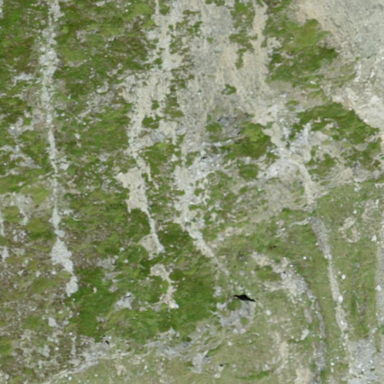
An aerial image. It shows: Landscape dominated by bare rock.